【题型】填空题　【知识点】平面几何　【难度】easy
如图, 在 $\text{Rt}\triangle ABC$ 中, $\angle C = 90^\circ$。

(1) 斜边 = $\_\_\_\_\_\_$；
(2) $\angle B$ 的对边 = $\_\_\_\_\_\_$；
(3) $\angle B$ 的邻边 = $\_\_\_\_\_\_$；
(4) $\frac{\angle B的对边}{\text{斜边}}$ = $\_\_\_\_\_\_$。
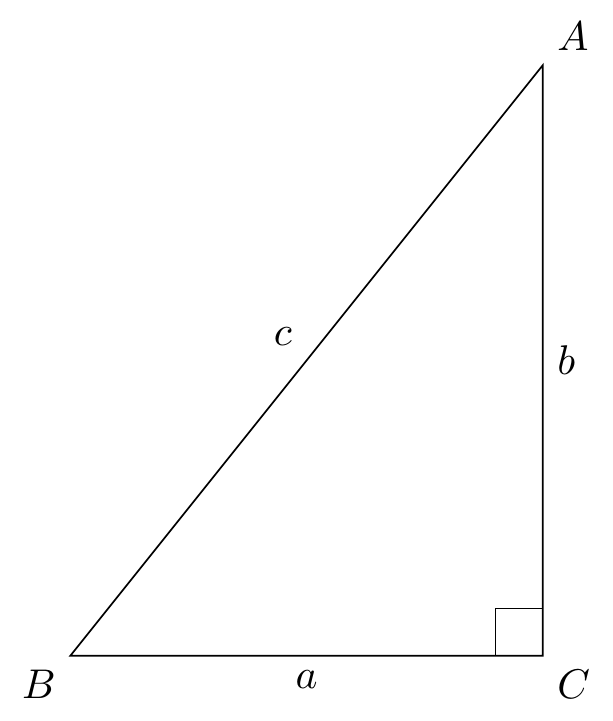
【解答】
解：(1) 直角三角形的斜边为最长边 $c$；

(2) $\angle B$ 的对边是 $\angle B$ 正对的边 $b$；

(3) $\angle B$ 的邻边是 $a$；

(4) $\angle B$ 的对边比斜边即等于 $b \div c = \frac{b}{c}$。

故答案为：(1) $c$；(2) $b$；(3) $a$；(4) $\frac{b}{c}$。